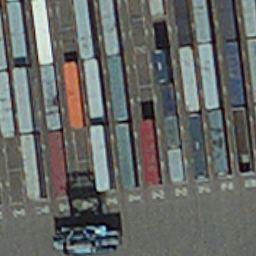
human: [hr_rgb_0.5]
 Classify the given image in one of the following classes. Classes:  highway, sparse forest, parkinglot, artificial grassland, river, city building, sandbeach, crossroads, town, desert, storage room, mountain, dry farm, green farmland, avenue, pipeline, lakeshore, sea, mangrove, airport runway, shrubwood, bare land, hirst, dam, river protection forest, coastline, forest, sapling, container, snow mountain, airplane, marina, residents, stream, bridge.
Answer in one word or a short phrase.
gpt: container